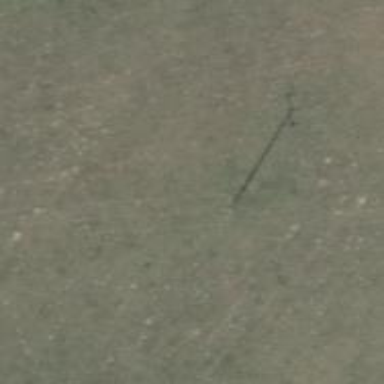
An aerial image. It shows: Power pole.